【题型】解答题　【知识点】立体几何　【难度】easy
如图，在正方体 \(ABCD-A_1B_1C_1D_1\) 中，\(E\) 是 \(BC_1\) 的中点.

(1) 求证：\(BC_1 \perp\) 平面 \(CDE\)；

(2)求异面直线 \(DE\) 与 \(AB\) 所成角的大小.
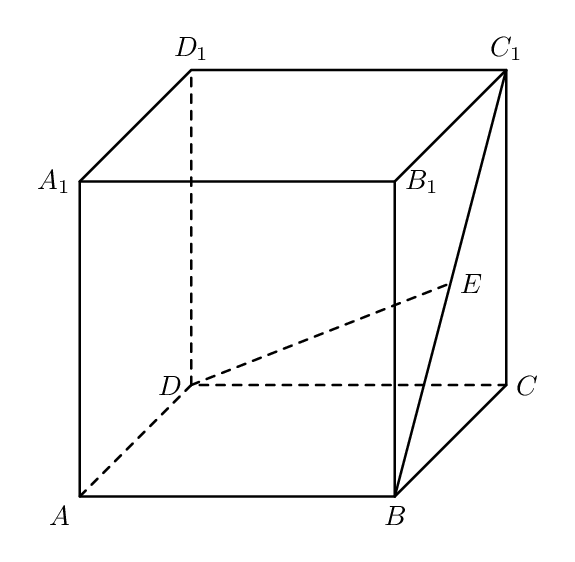
【解答】
【答案】(1) 证明见解析；(2) \(\arctan\frac{\sqrt{2}}{2}\)

【知识点】求异面直线所成的角、证明线面垂直

【分析】(1) 应用线面垂直的判定定理证明即可；

(2) 由 \(AB \parallel CD\)，得出 \(\angle EDC\) 是异面直线 \(DE\) 与 \(AB\) 所成角，再根据正切求解即可.

【详解】(1) 连接 \(B_1C\)，在正方体 \(ABCD-A_1B_1C_1D_1\) 中，\(E\) 是 \(BC_1\) 的中点，

所以 \(E\) 是 \(B_1C\) 的中点，且 \(B_1C \perp BC_1\)，即 \(EC \perp BC_1\)，

因为 \(DC \perp\) 平面 \(BCC_1B_1\)，\(BC_1 \subset\) 平面 \(BCC_1B_1\)，

所以 \(DC \perp BC_1\)，又 \(DC \cap EC = C\)，\(DC,EC \subset\) 平面 \(CDE\)，
所以 \(BC_1 \perp\) 平面 \(CDE\).

(2) 连接 \(CE\)，因为 \(AB \parallel CD\)，所以 \(\angle EDC\) 是异面直线 \(DE\) 与 \(AB\) 所成角.

记正方体 \(ABCD-A_1B_1C_1D_1\) 的棱长为 \(a\)，

在 \(Rt\triangle DEC\) 中，
\[
\tan\angle EDC = \frac{CE}{CD} = \frac{\frac{\sqrt{2}}{2}a}{a} = \frac{\sqrt{2}}{2},
\]

所以异面直线 \(DE\) 与 \(AB\) 所成角是 \(\arctan\frac{\sqrt{2}}{2}\).
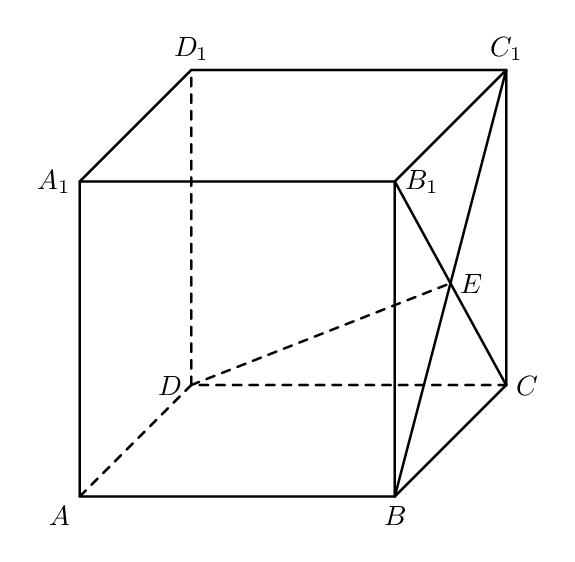